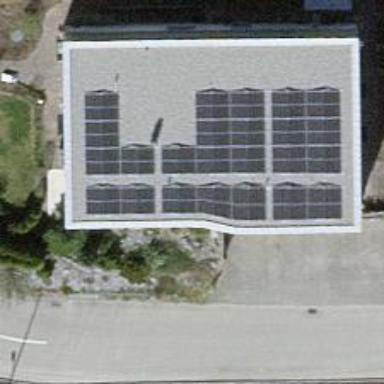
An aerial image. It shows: Solar power generator using photovoltaic method with solar photovoltaic panel types.